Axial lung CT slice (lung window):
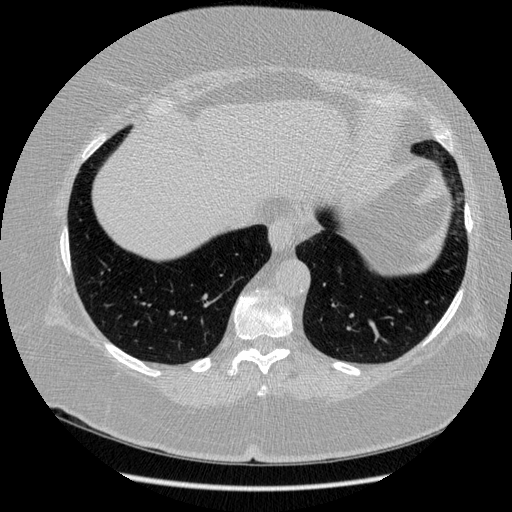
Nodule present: no